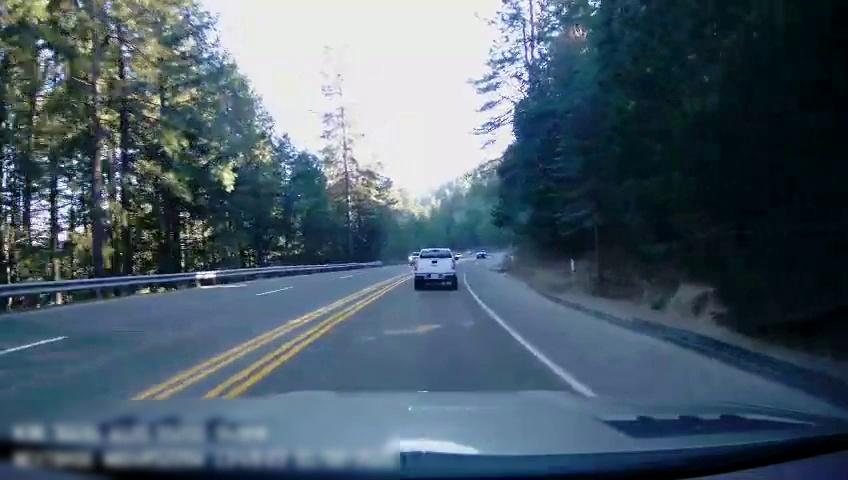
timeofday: Day
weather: Sunny
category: Drivable Space
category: Vehicles | Car
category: Vehicles | Truck
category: Lanes | Alternate Lane
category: Lanes | Current Lane
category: Lanes | Current Lane
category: Lanes | Opposite Lane
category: Lanes | Opposite Lane
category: Lanes | Opposite Lane